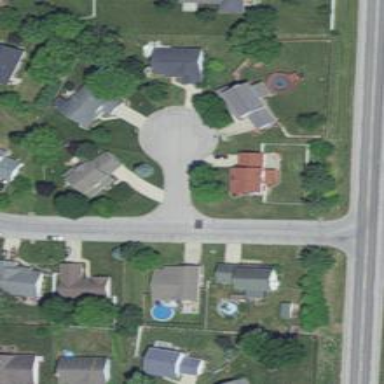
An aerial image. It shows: Residential road.